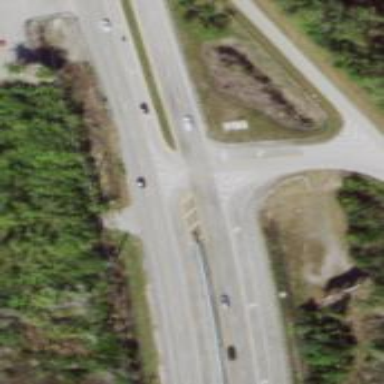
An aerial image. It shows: Asphalt trunk link road.